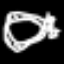
Label: donut